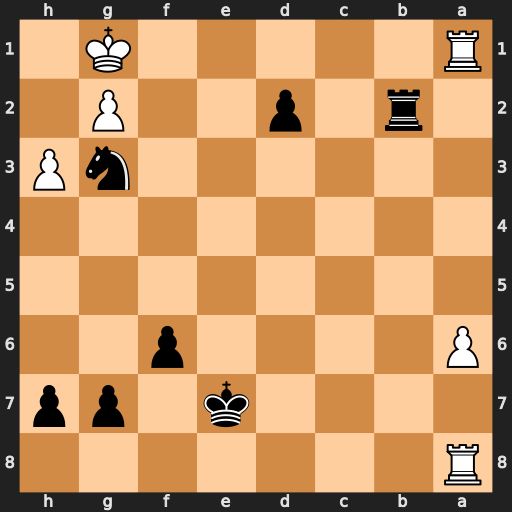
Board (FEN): R7/4k1pp/P4p2/8/8/6nP/1r1p2P1/R5K1
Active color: b
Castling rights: -
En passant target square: -
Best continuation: Rc2 Kh2 Rc1 Rxc1 dxc1=Q